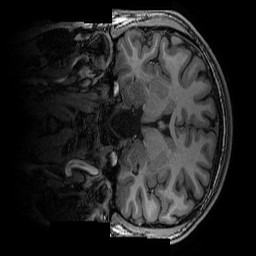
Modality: T1w
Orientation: coronal
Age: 18
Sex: male
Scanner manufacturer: ge
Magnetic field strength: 3 T
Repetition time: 0.007 s
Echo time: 0.00342 s